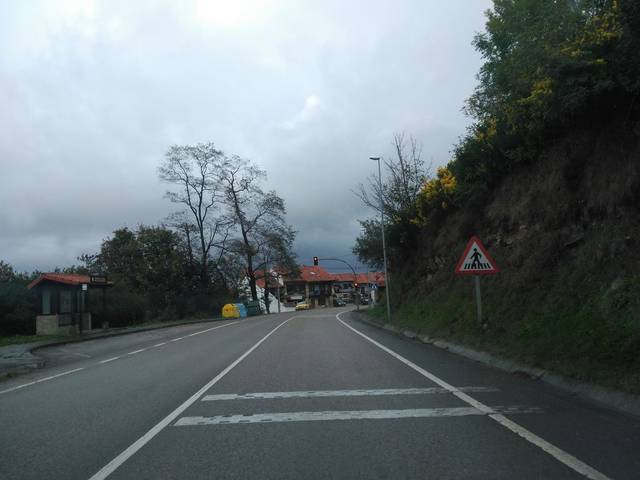
Region: Spain
Coordinates: 43.344, -4.27